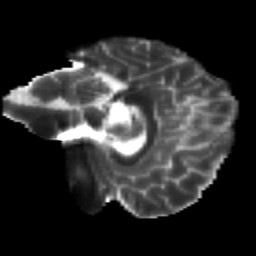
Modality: T2w
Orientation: sagittal
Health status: healthy
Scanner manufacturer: siemens
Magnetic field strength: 3 T
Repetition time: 12 s
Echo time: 0.092 s